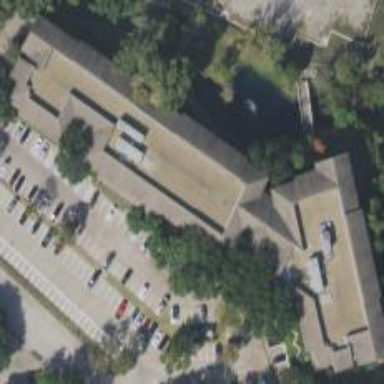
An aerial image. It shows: Commercial building.